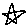
Label: star